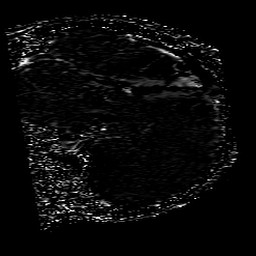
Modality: SWI
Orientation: sagittal
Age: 67
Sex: male
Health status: ill
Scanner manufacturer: philips
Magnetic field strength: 3 T
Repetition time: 0.031 s